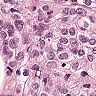
Metastatic tissue present: yes